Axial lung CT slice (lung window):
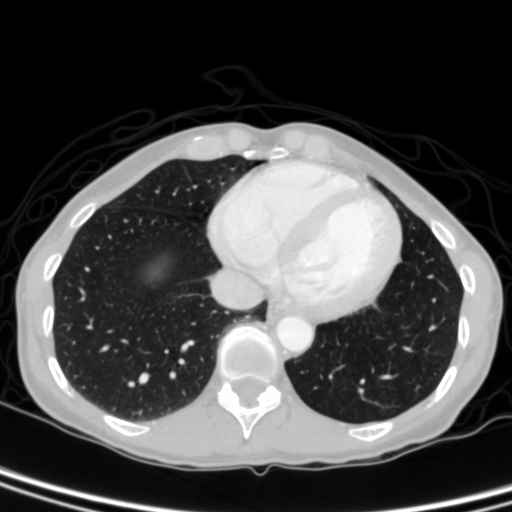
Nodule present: no